Question: I'm trying to install Netbeans 8 but the installer is not finding JDK.
But, I can't update my Java, I installed the update 51 of java 7 but when I go in terminal I get it:
In "System preferences", I have version 7 installed.

It seems to have both version of java installed in my mac.
Someone can help me to solve it?
Thanks
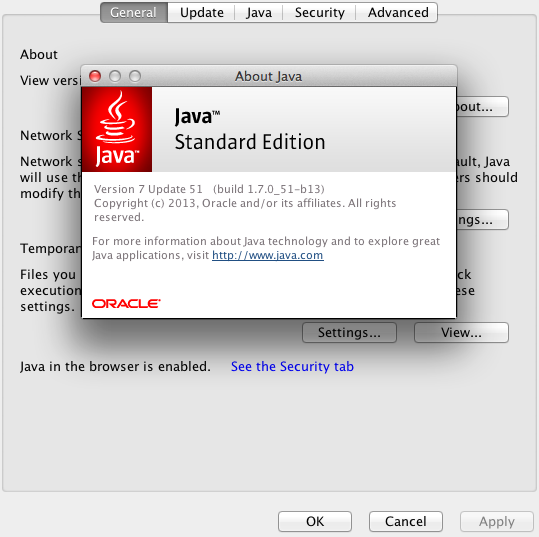
Answer: I was trying to install jre-7u45-macosx-x64.dmg and I don't know why it doesn't overwrite java 6.
I've read a lot of topics, tried all of them.
<URL>
<URL>
After all of it, I just downloaded jdk-7u51-macosx-x64.dmg and it worked. The version 7 overwrited the 6.